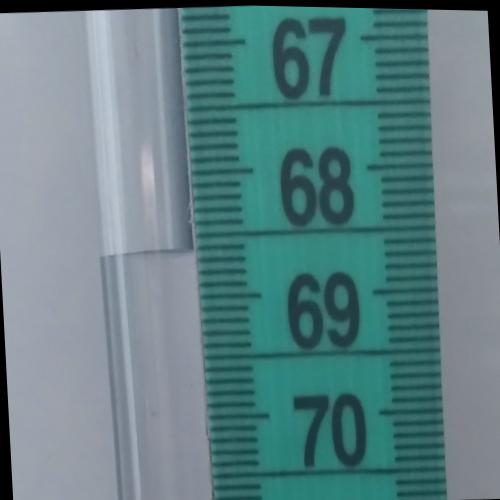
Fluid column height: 68.6 cm